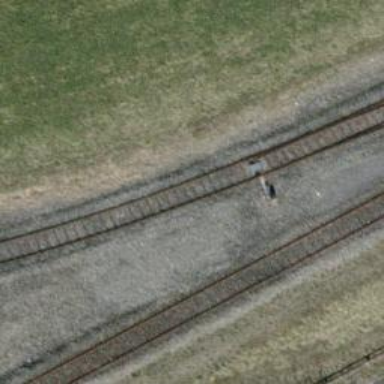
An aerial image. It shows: Railway switch.